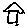
Label: house